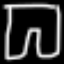
Label: pants